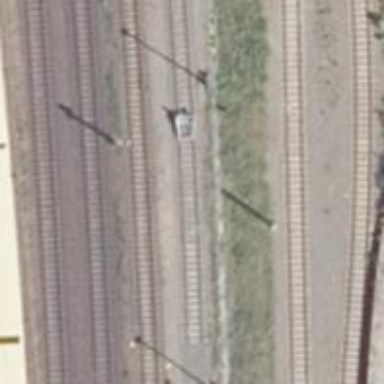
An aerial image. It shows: Railway signal.